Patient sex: M
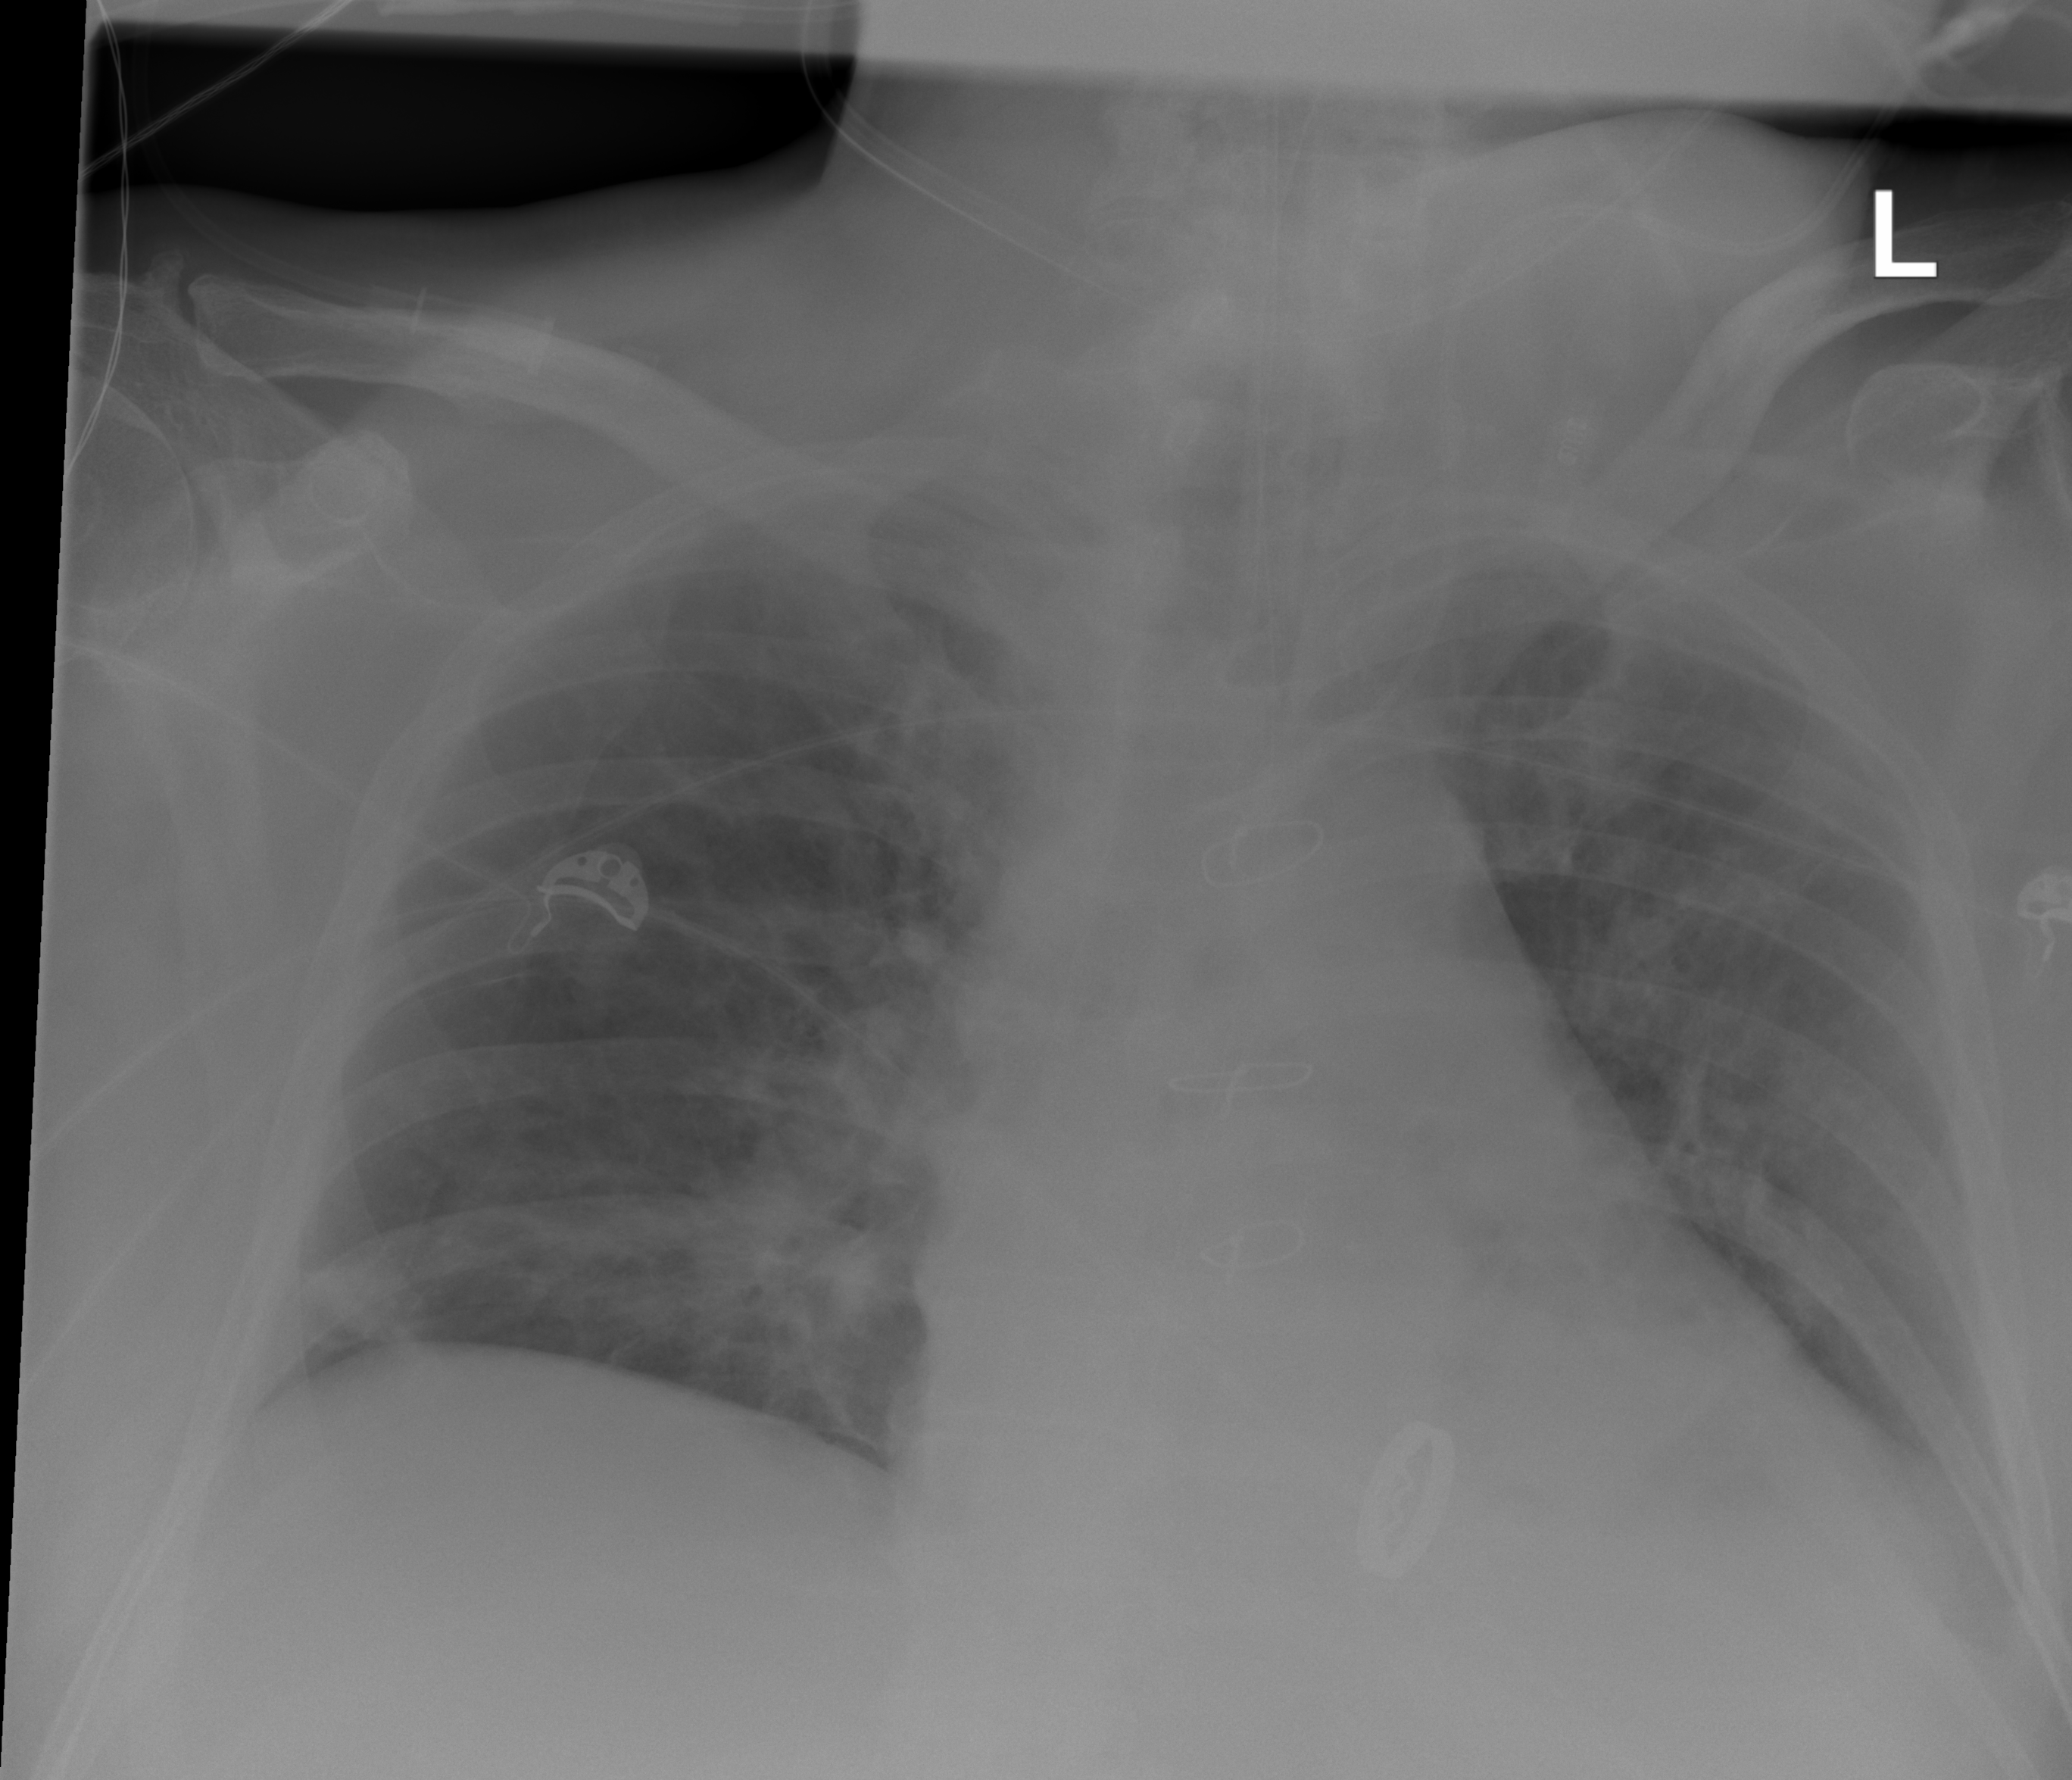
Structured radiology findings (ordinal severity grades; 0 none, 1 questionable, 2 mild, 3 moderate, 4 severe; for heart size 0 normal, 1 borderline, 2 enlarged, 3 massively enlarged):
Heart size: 2
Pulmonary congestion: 2
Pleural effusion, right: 0
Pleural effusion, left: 2
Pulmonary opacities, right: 1
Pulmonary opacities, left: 1
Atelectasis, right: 2
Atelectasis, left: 0